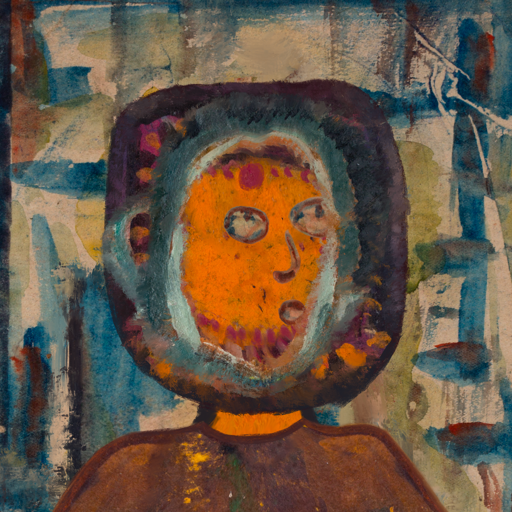
Background: Orphan, Head And Neck Side: Doll_w_Hair, Face Side: Orphan, Bust: Comrade, Hair Side: Boggyland, Head Accessory: Blank, Second Necklace: Blank, Necklace: Blank, Baby: Blank